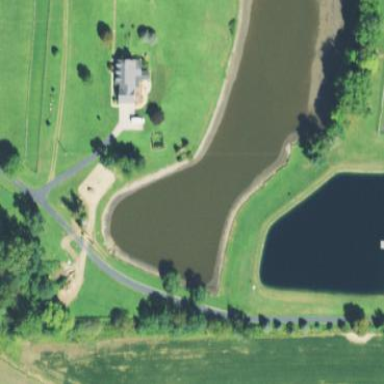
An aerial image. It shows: Serene pond surrounded by nature.